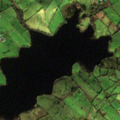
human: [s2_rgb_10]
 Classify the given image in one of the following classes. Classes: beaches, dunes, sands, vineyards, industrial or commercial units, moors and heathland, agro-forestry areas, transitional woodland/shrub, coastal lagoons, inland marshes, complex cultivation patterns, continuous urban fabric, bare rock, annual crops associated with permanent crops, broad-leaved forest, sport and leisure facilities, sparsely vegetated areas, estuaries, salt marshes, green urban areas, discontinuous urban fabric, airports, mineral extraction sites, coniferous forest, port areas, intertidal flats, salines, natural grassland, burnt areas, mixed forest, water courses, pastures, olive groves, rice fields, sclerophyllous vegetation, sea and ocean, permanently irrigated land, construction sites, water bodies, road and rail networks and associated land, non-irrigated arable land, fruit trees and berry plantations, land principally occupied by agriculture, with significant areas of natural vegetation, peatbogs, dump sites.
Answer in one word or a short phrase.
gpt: pastures, land principally occupied by agriculture, with significant areas of natural vegetation, water bodies